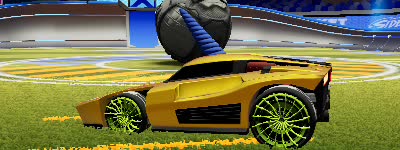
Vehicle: breakout